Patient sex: M
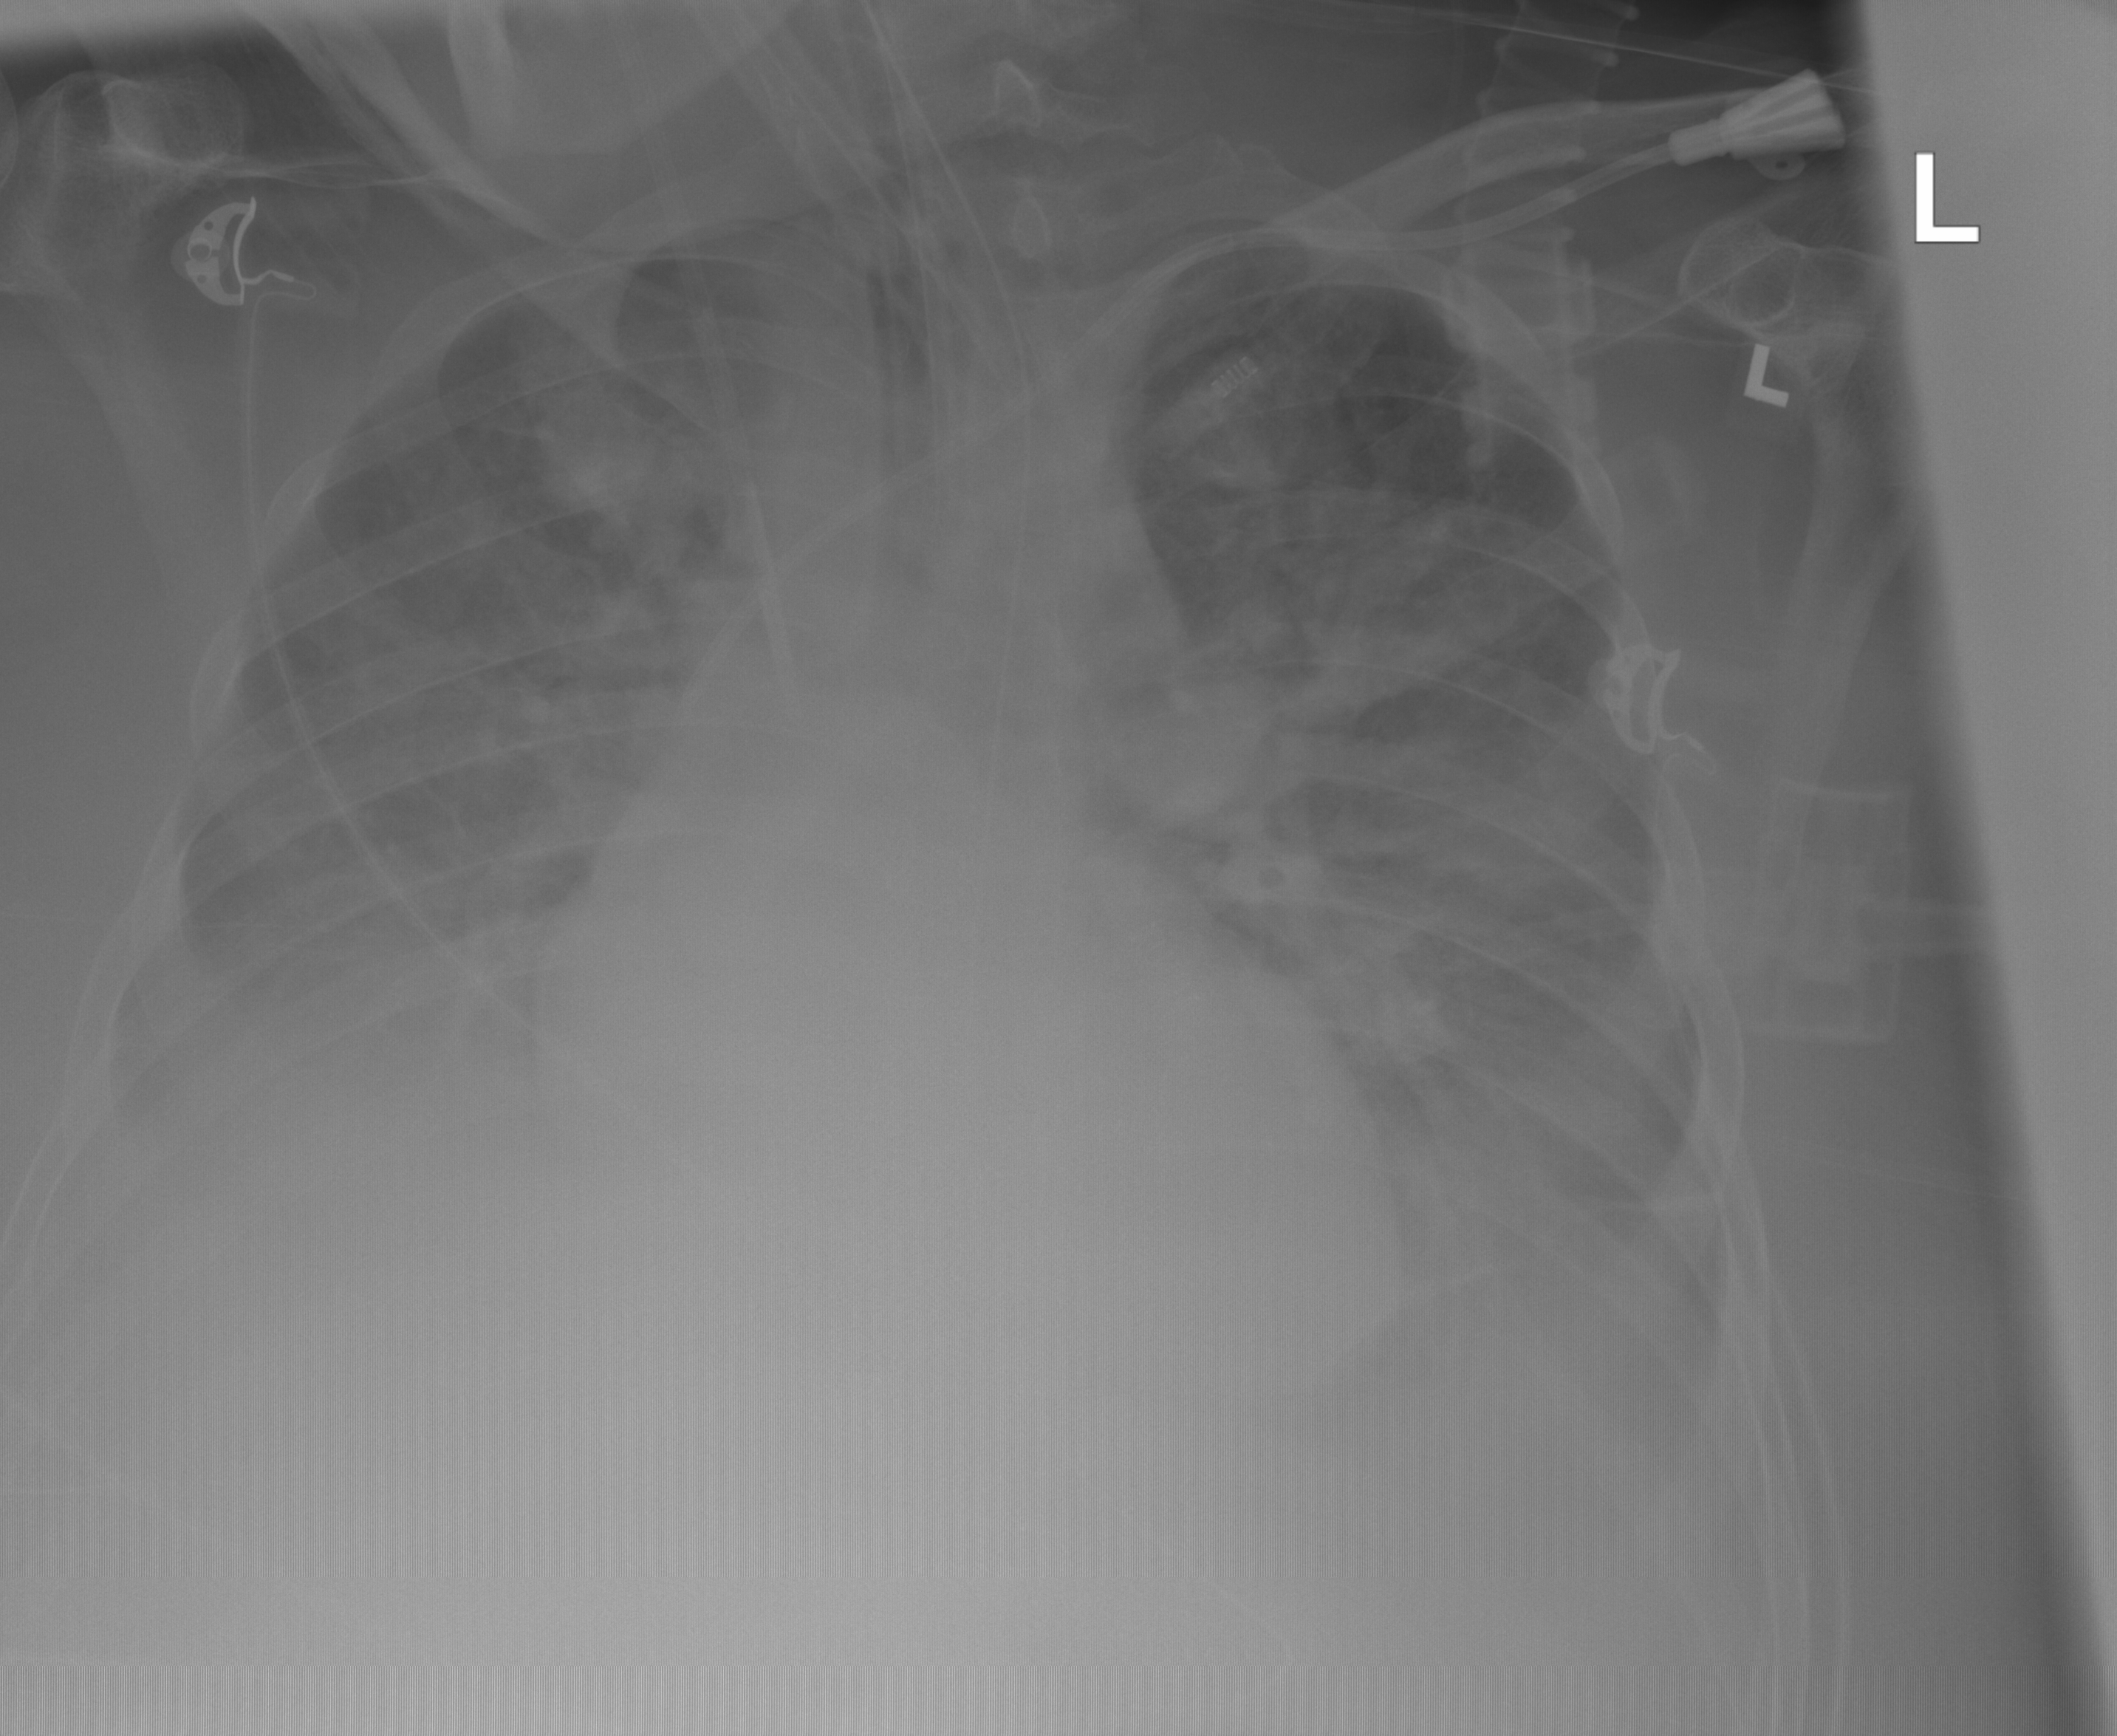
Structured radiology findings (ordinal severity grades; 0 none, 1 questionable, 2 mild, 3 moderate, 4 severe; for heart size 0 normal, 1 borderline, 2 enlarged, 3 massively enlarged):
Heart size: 1
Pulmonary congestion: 2
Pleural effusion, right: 2
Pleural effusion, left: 2
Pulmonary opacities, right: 2
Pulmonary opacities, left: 2
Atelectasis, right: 0
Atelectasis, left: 0